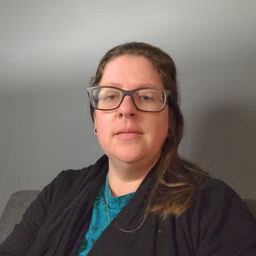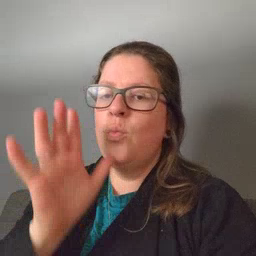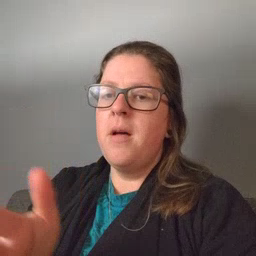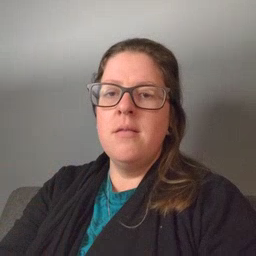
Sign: grandma